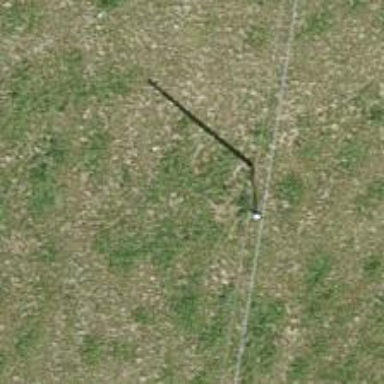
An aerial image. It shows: Utility pole as the man-made structure.